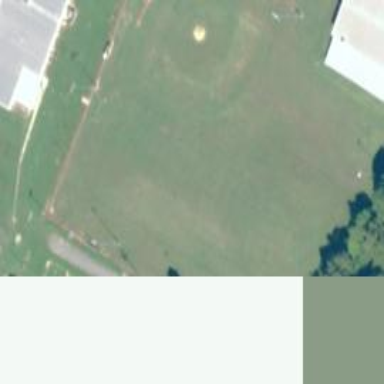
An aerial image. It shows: Baseball pitch for leisure land activities.